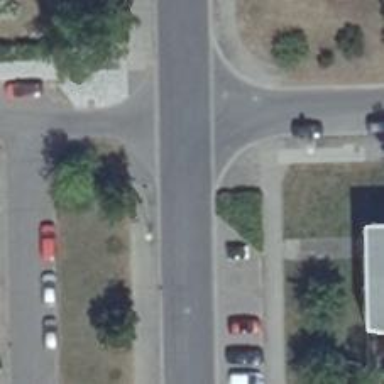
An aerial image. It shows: Residential road with asphalt surface and parallel parking lane on the left.